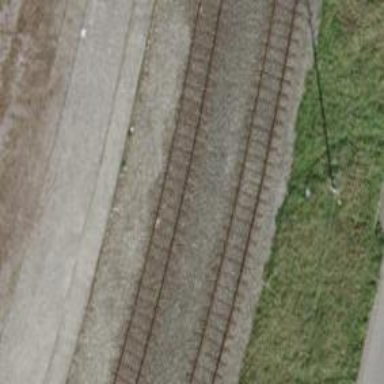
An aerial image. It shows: Single-track railway spur.